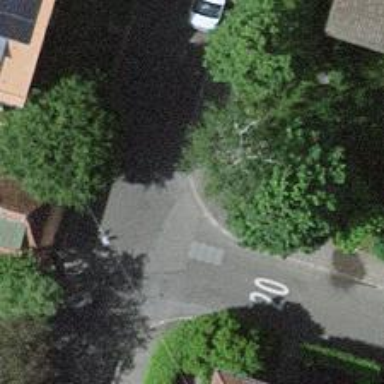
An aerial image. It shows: Kerb serving as barrier.